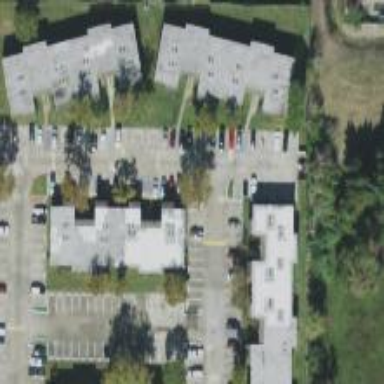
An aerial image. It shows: Parking space is available.